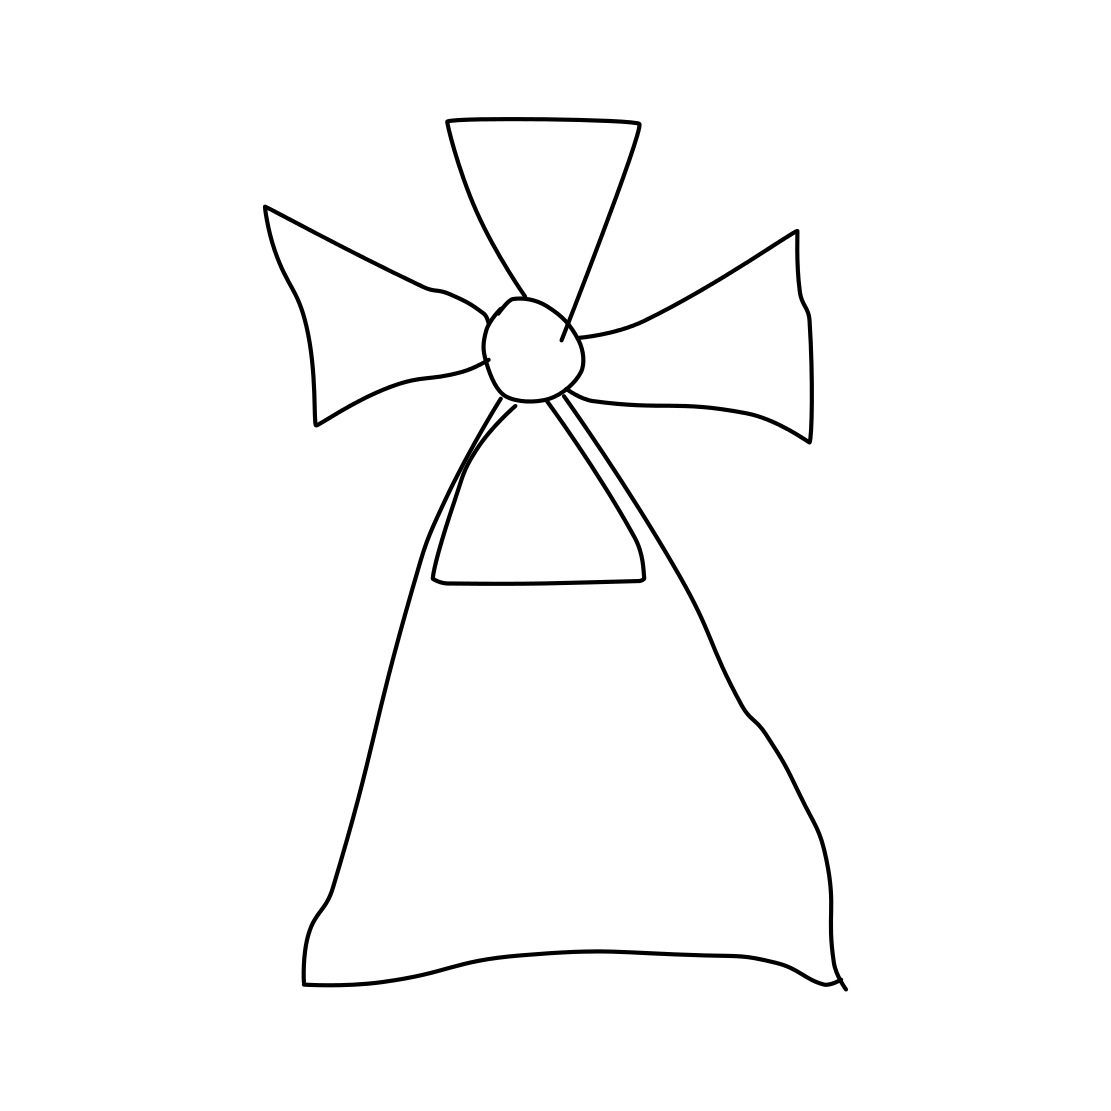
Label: windmill